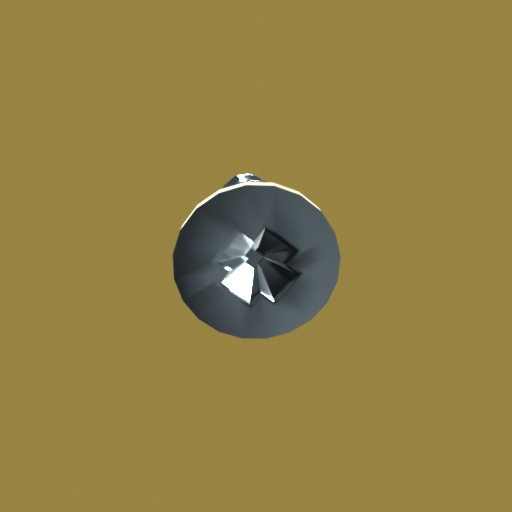
Label: screw